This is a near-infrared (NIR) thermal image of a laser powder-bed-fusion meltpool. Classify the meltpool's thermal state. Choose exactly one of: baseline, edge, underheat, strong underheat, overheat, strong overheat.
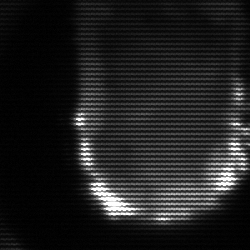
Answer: baseline